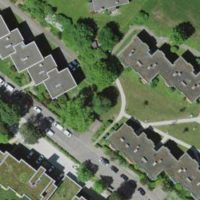
EUNIS habitat code: 55
Species observed at this site:
Cotinus coggygria